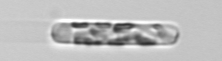
Label: Dactyliosolen_fragilissimus